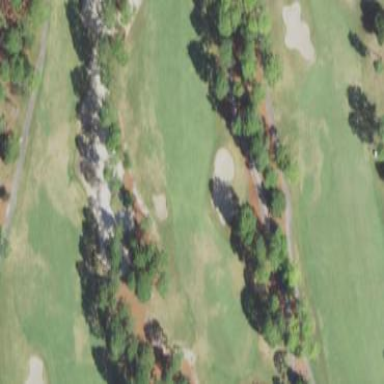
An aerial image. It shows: Grassy area designated as golf fairway.